Question:
I'm trying to do the effect shown above in my app, but am unsure what the best practices are. The effect I want is the curled bottom corners of the outer picture frame.
Is it better to:
1. use a page curling library like: XBPageCurl
2. use images
3. use some other effect
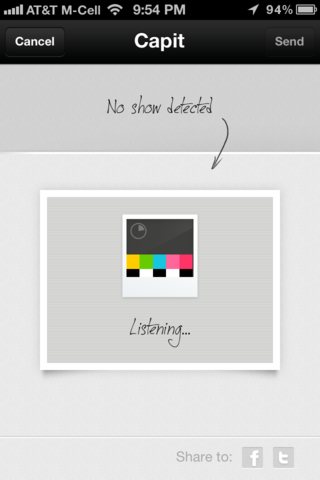
Answer: See Curled View Category for iOS: <URL>